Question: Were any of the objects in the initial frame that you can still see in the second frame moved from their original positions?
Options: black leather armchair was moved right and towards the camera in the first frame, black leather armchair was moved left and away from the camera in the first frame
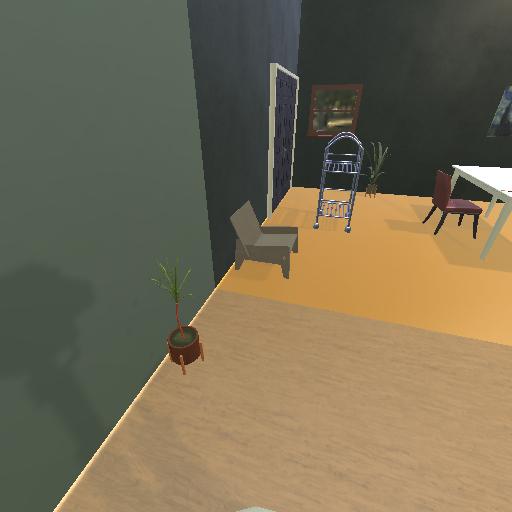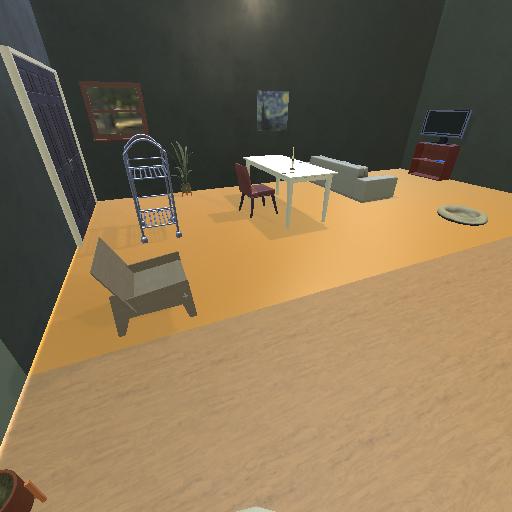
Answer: black leather armchair was moved right and towards the camera in the first frame